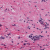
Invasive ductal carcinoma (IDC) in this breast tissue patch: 0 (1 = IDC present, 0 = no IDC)